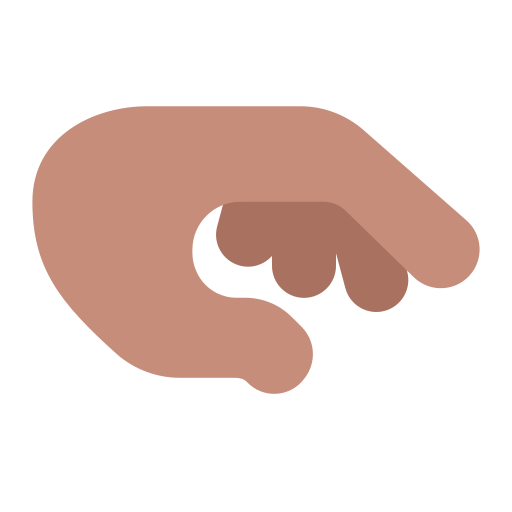
palm down hand flat